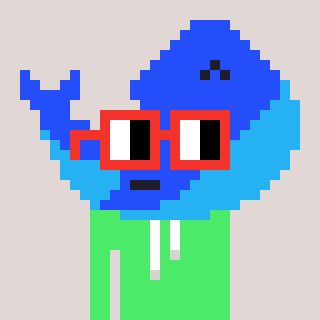
a pixel art character with square red glasses, a whale-shaped head and a teal-colored body on a warm background